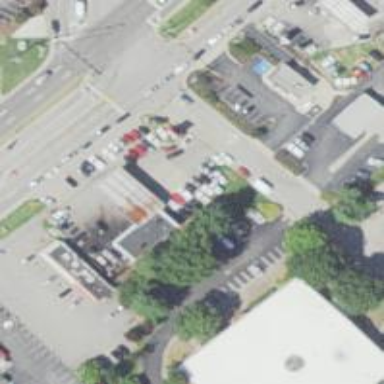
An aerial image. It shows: Convenience shop.